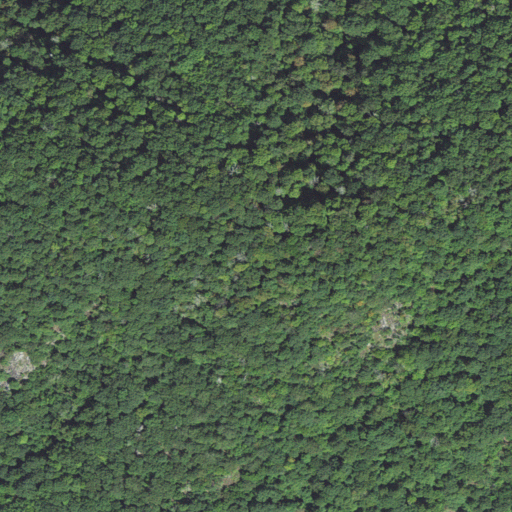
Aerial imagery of mountain in North Carolina named The Peak containing deciduous forest and mixed forest